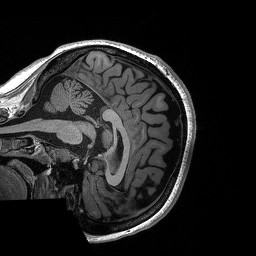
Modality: T1w
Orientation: sagittal
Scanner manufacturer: siemens
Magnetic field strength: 3 T
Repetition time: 2.3 s
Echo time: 0.00288 s